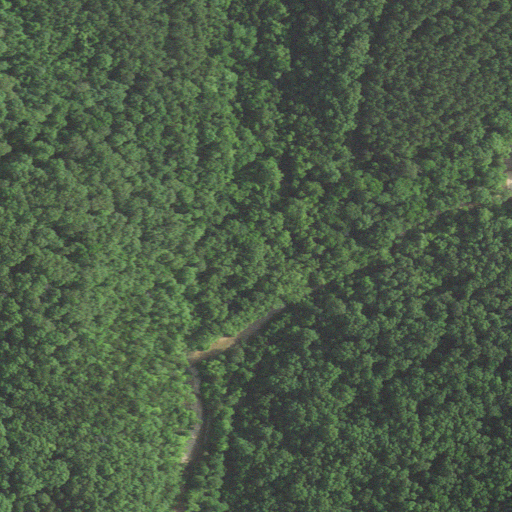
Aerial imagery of valley in Missouri named Laxton Hollow containing deciduous forest, evergreen forest, open development, and mixed forest